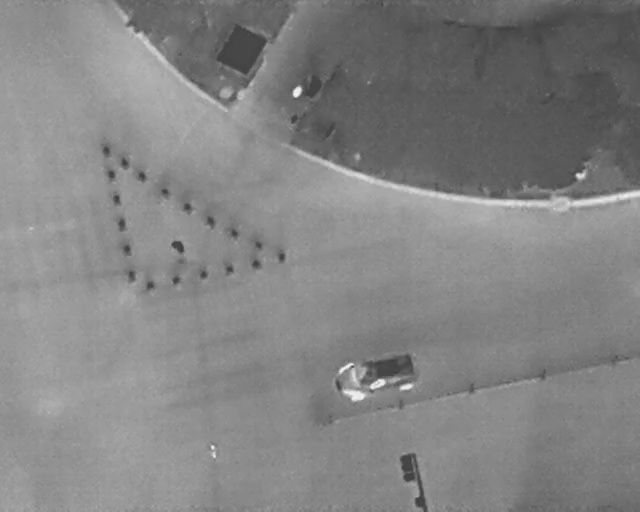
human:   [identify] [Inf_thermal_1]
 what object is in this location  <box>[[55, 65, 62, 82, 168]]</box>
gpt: <ref>1 large car at the bottom</ref>